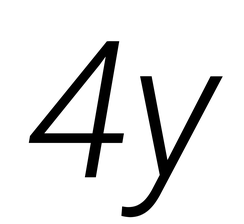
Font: Roboto-Italic_Light_Italic